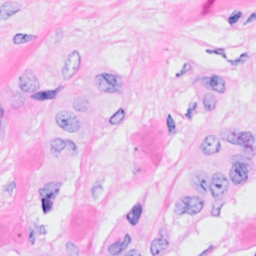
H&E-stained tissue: Breast